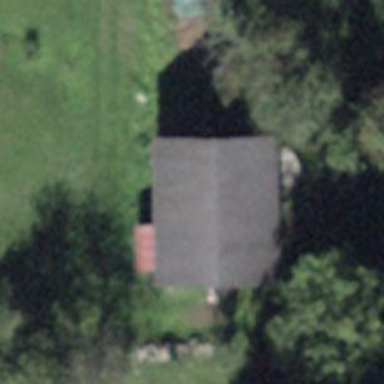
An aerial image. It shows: Simple house.